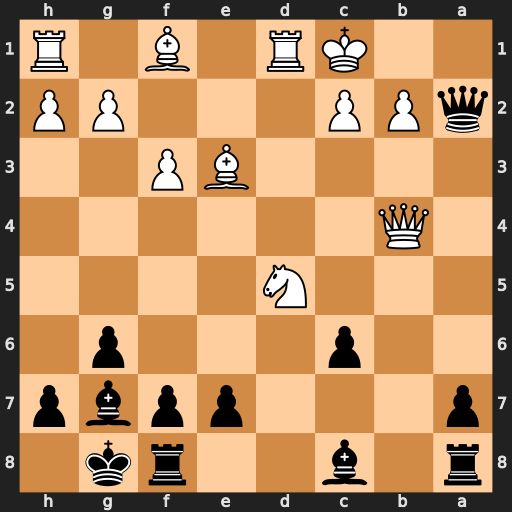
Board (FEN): r1b2rk1/p3ppbp/2p3p1/3N4/1Q6/4BP2/qPP3PP/2KR1B1R
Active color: b
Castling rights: -
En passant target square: -
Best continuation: cxd5 Qa3 Qxa3